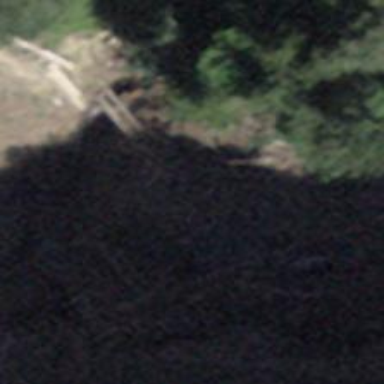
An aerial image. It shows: Path on bridge.